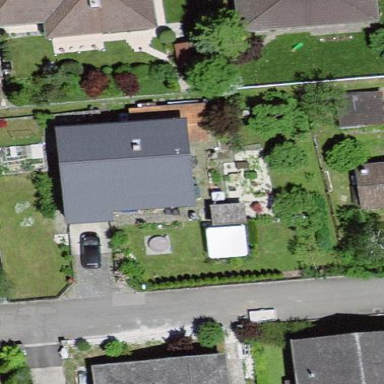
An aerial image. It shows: Residential building.